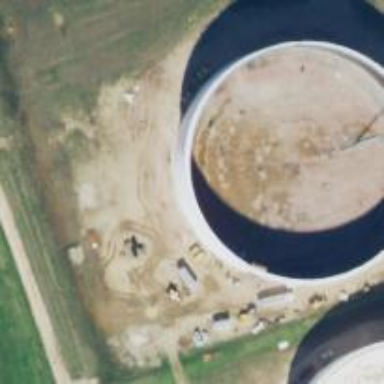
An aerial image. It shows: Storage tank created as man-made structure.